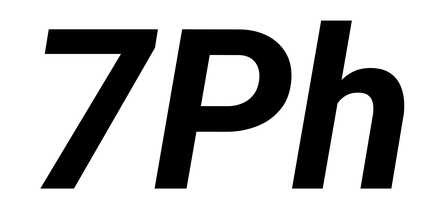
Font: Roboto-Italic_Bold_Italic